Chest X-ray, PA view. Patient: 47 years old, sex M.
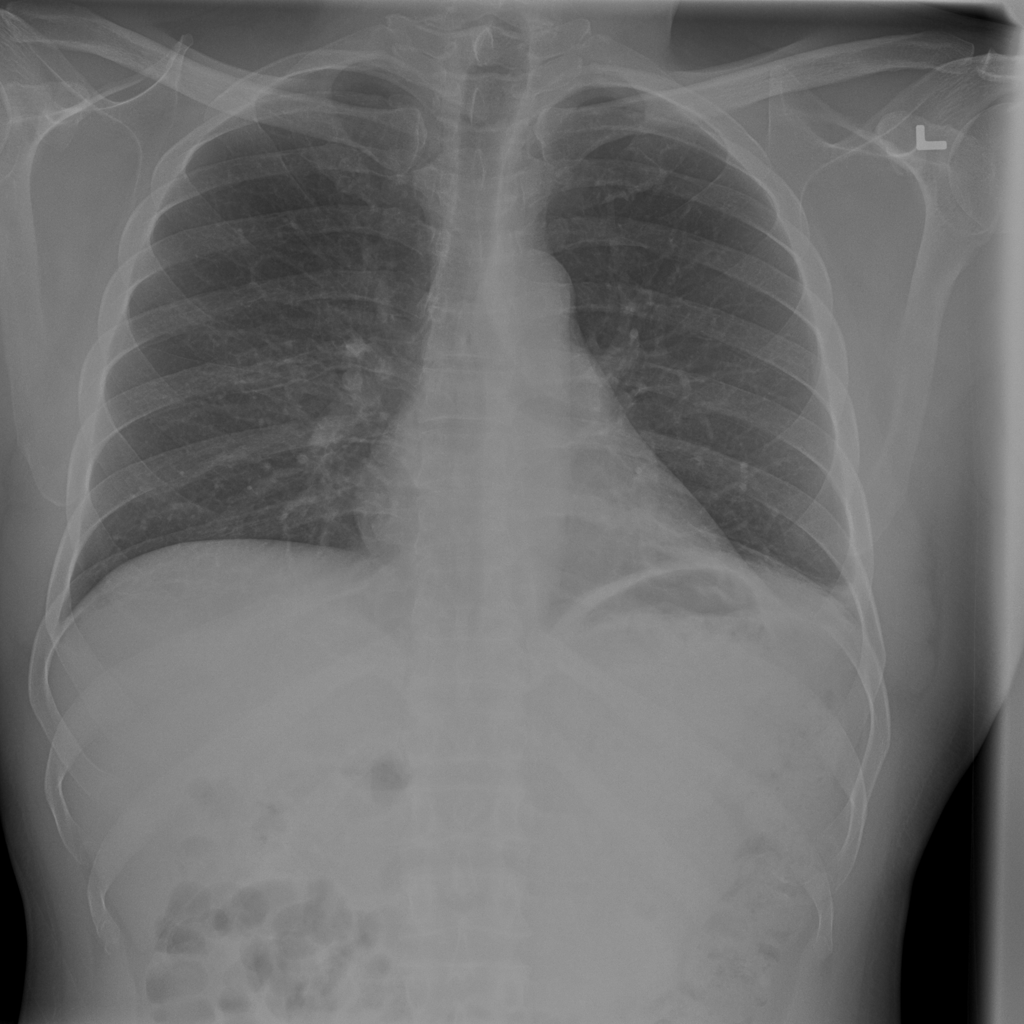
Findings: No Finding